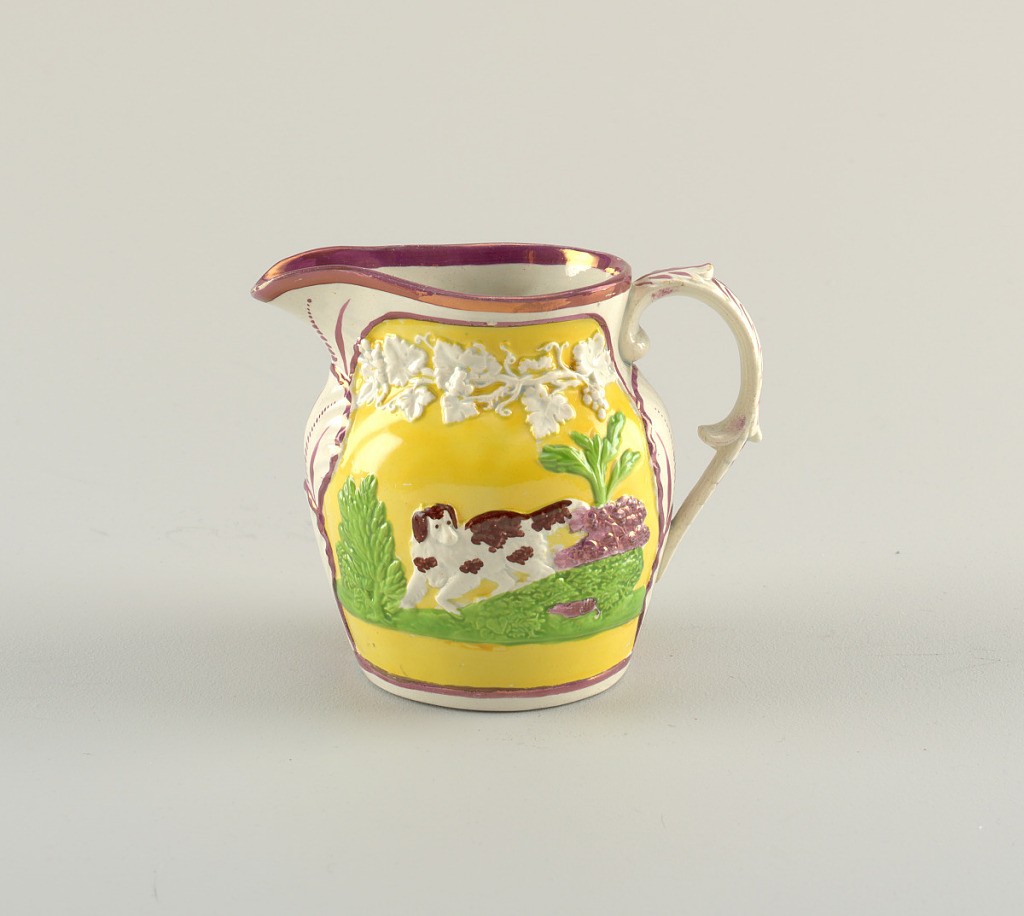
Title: Pitcher
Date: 1820–50
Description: embossed and poly-chromed with two hounds